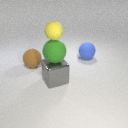
large green rubber sphere below small yellow rubber sphere